Interaction volume radius: 5 \u00c5
Interaction volume height: 10 \u00c5
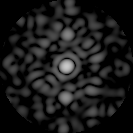
Disorder parameter: 0.8653